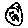
Label: moon